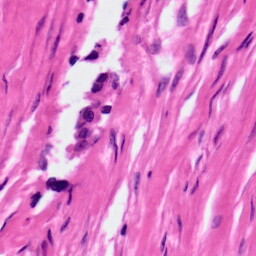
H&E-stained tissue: Ovarian